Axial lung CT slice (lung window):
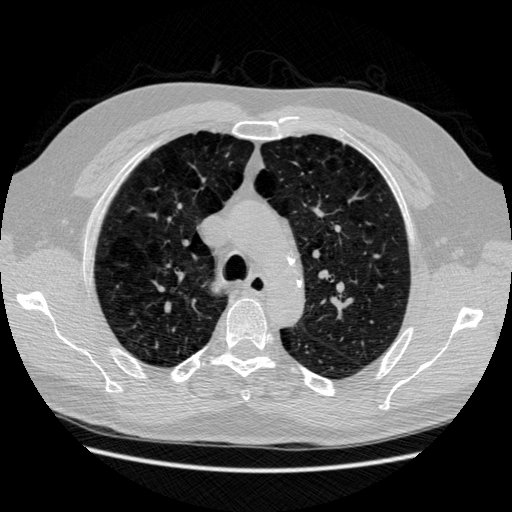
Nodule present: no